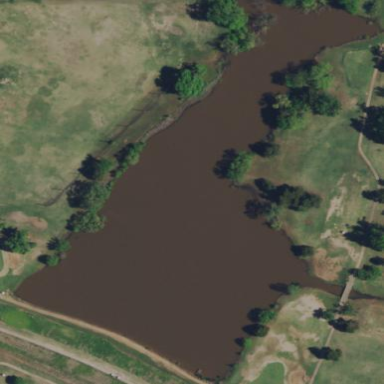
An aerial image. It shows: Water hazard in golf course. The hazard is natural water feature.